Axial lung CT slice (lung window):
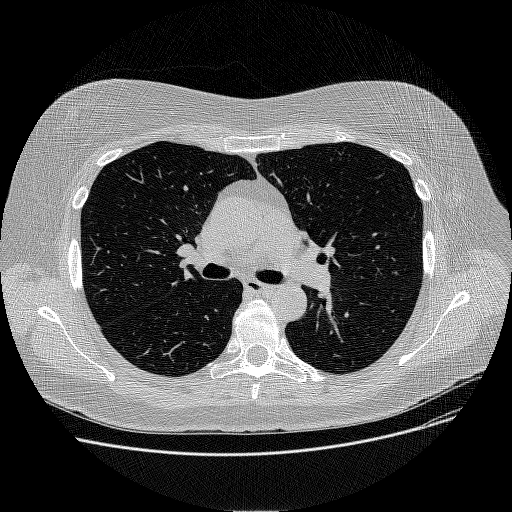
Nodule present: no